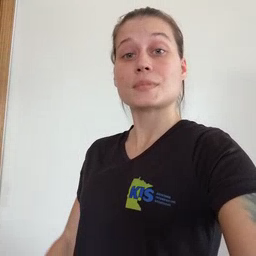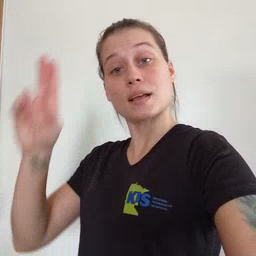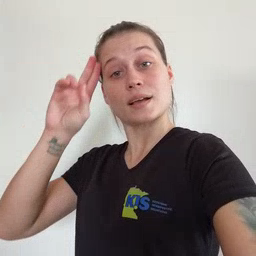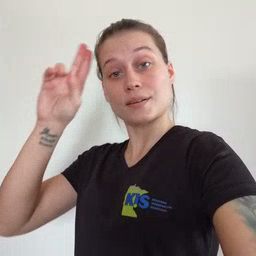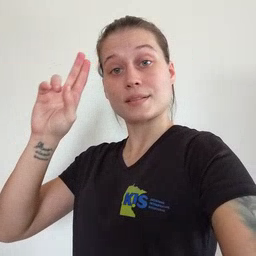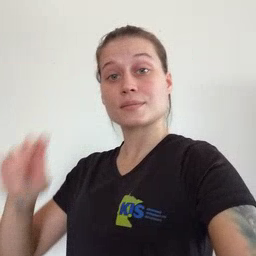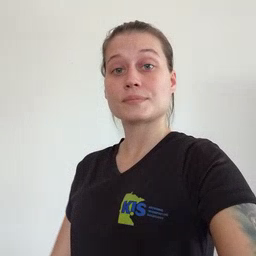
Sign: uncle